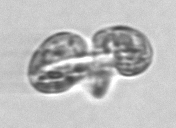
Label: Karenia